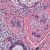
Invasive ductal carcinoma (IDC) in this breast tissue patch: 0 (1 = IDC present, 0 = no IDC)